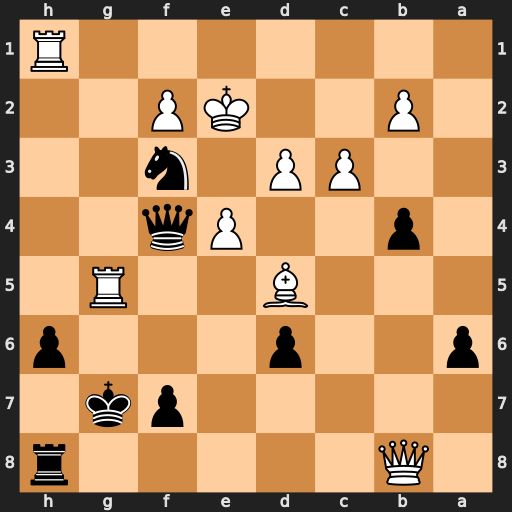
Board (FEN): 1Q5r/5pk1/p2p3p/3B2R1/1p2Pq2/2PP1n2/1P2KP2/7R
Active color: b
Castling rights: -
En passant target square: -
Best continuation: Nxg5 Qxb4 Qf3+ Kd2 Qxh1